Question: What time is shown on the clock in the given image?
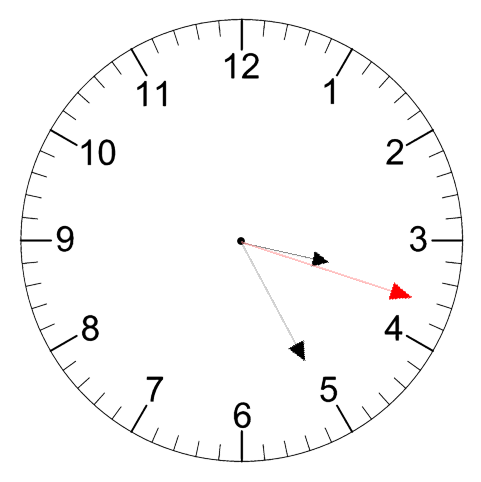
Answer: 03:25:18